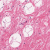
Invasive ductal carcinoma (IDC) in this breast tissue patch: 0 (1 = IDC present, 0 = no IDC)